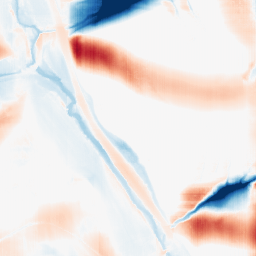
Category: morphological
Decomposition family: morphological_square
Decomposition parameters: operation: average
size: 50
Upsampling method: fft_zeropad
Upsampling parameters: scale: 4
Upsampling scale: 4